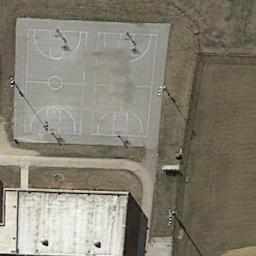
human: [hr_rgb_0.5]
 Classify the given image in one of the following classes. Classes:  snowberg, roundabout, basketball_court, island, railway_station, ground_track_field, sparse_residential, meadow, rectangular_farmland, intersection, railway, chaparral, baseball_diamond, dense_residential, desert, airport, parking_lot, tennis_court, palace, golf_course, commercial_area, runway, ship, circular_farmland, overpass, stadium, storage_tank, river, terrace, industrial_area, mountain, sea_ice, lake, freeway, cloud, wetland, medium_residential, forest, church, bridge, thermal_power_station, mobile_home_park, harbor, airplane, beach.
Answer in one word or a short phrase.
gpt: basketball_court